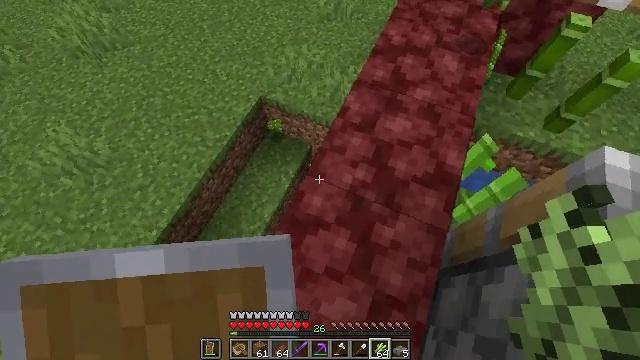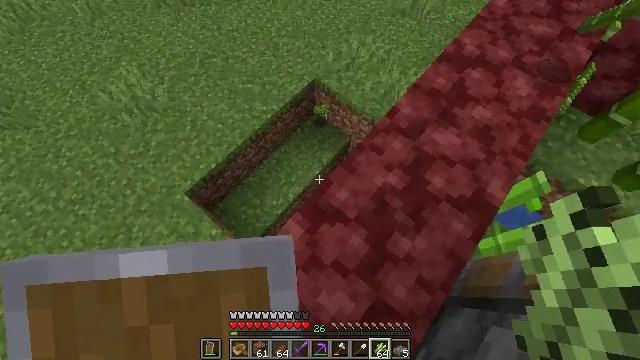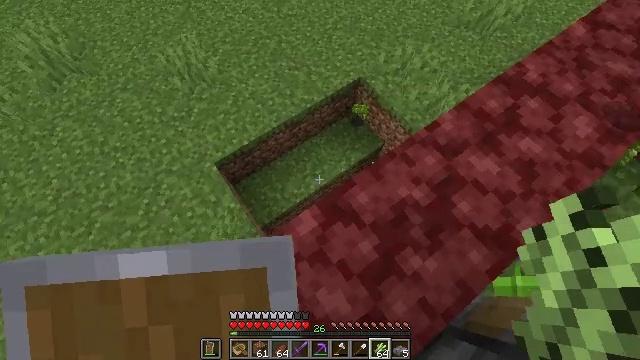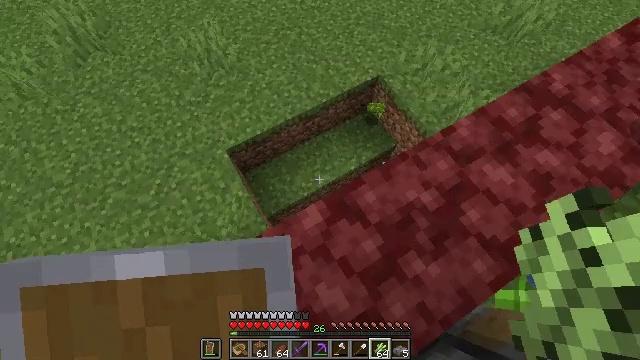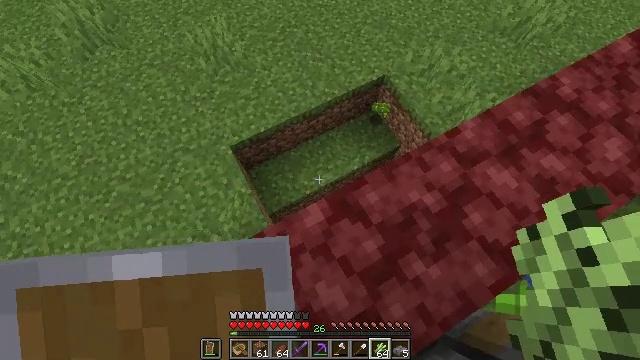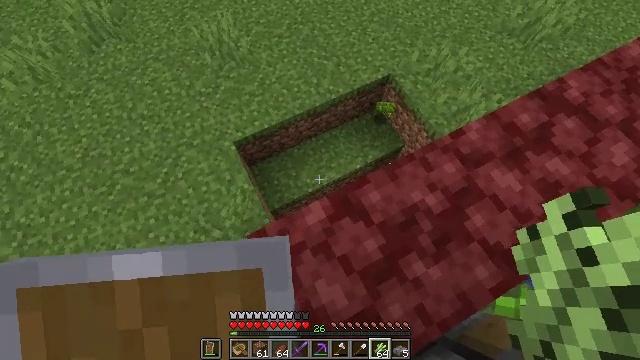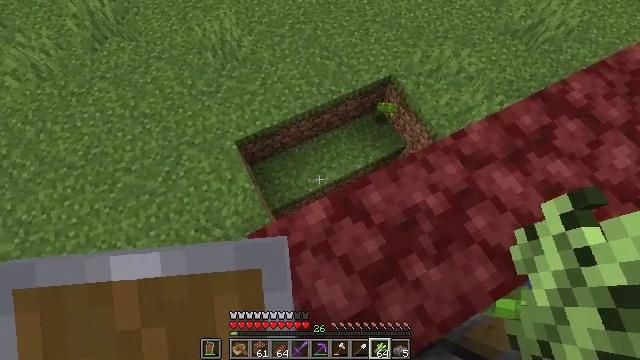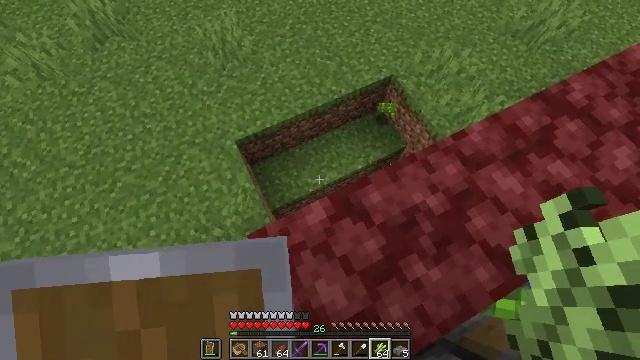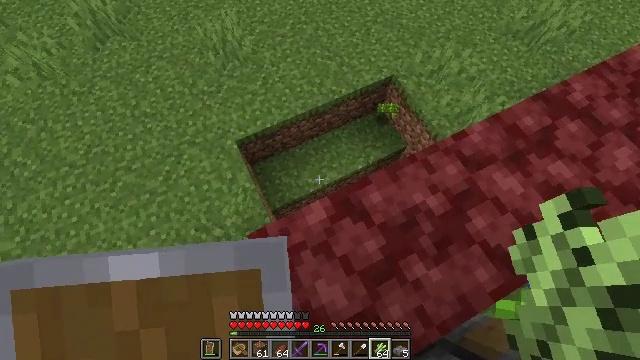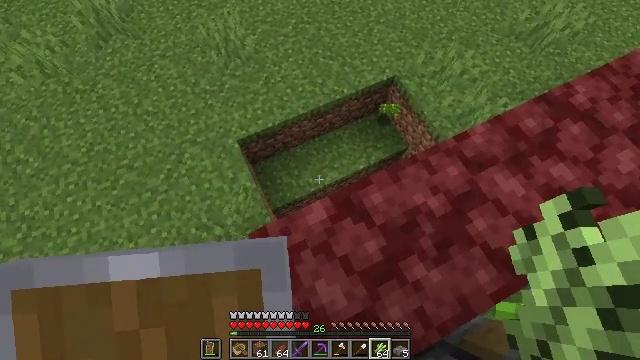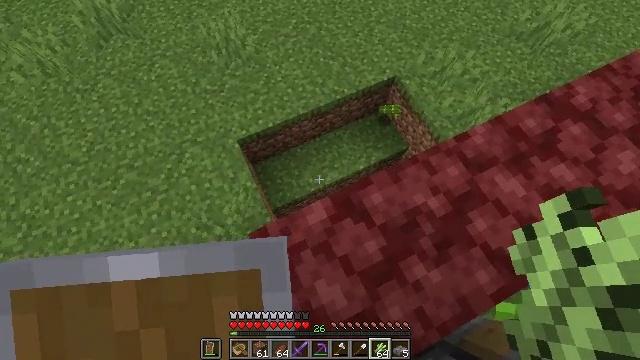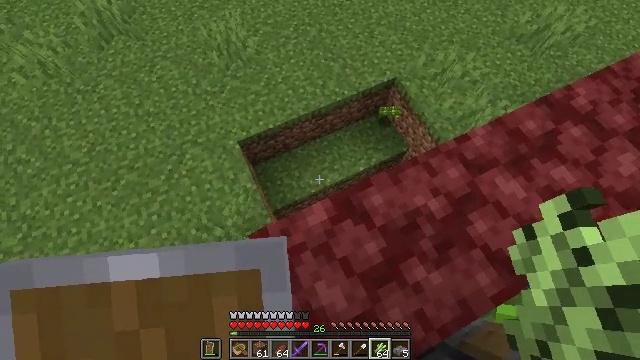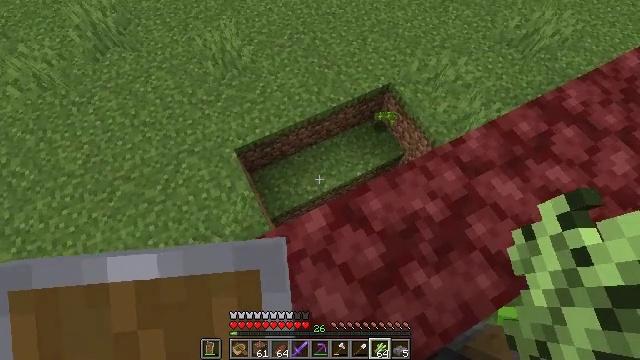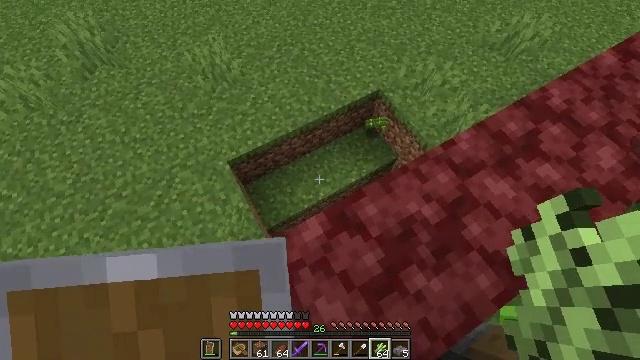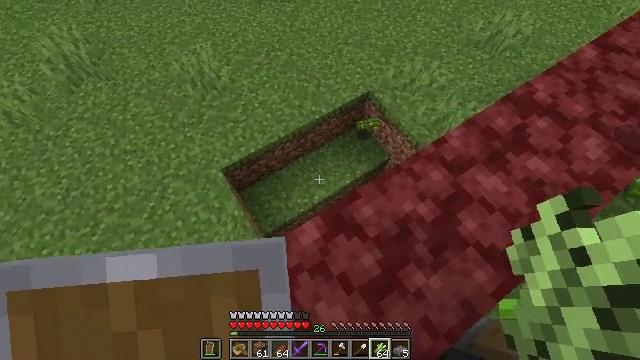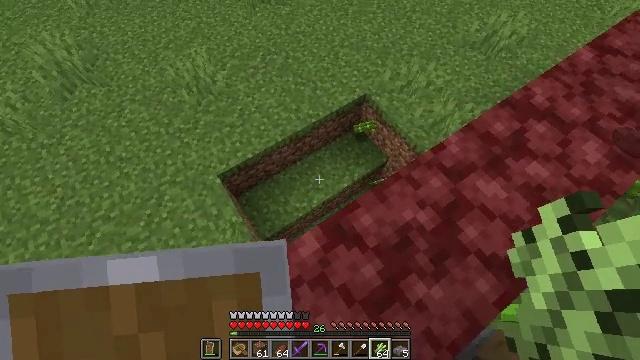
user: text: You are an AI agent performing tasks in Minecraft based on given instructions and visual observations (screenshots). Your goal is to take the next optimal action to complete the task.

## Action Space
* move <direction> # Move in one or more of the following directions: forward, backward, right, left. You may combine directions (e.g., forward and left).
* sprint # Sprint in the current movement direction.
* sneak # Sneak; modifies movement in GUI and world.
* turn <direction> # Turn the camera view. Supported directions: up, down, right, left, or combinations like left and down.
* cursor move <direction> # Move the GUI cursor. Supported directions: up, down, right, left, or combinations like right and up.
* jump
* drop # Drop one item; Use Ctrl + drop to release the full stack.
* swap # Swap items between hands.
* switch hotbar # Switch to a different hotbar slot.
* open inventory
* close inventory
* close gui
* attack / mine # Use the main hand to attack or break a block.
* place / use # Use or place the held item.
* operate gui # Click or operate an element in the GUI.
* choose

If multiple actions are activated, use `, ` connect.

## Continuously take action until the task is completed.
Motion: motion action
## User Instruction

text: Remove a bamboo from the inventory.
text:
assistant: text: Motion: turn left and down
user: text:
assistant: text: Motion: turn left
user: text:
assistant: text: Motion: turn left and down
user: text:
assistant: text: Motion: turn left
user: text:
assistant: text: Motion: turn left
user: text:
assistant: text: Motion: no_op
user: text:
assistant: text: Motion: no_op
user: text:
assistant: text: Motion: no_op
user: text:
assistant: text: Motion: no_op
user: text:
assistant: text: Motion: no_op
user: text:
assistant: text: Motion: no_op
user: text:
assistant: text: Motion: turn right and up
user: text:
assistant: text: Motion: turn right and up
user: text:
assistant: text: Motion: turn right
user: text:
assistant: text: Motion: move forward, turn right
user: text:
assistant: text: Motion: move forward
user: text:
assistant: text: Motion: no_op
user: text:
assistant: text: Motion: turn right
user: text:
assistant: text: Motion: no_op
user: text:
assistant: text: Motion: no_op
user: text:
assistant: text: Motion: no_op
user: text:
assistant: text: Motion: no_op
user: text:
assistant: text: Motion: no_op
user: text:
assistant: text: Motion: turn right
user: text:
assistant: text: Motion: turn right
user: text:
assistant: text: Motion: turn right
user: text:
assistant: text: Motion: turn right and up
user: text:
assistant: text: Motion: turn right and up
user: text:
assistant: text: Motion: turn right and up
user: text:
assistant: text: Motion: turn right and up